Interaction volume radius: 5 \u00c5
Interaction volume height: 20 \u00c5
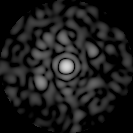
Disorder parameter: 0.7971